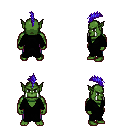
a pixel art fantasy rpg character, male body template, orc, green skin, black robe, magenta pants, blue mohawk hairstyle, four views (front, back, left, right), 2x2 character sprite sheet, small pixel art, hard edges, no anti-aliasing